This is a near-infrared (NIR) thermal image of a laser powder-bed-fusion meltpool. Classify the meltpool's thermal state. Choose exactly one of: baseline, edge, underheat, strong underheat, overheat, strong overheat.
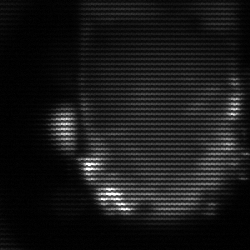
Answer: baseline